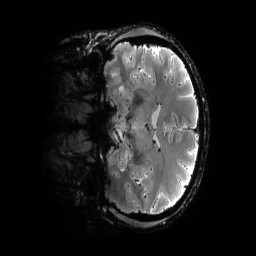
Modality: T2starw
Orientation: coronal
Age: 30
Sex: male
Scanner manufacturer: siemens
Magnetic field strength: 6.98 T
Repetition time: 4.91 s
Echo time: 0.016 s